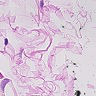
Metastatic tissue present: no